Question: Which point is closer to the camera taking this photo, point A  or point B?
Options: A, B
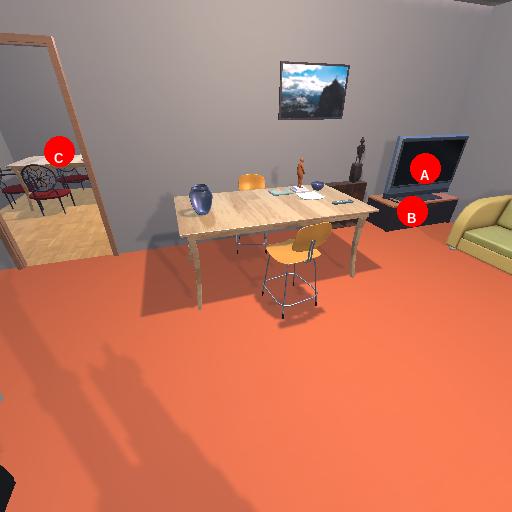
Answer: A